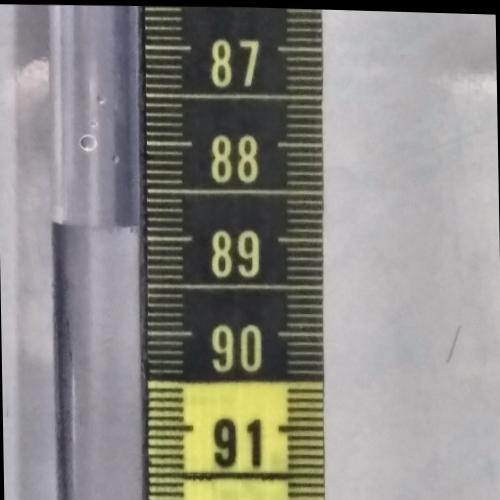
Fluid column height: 88.9 cm